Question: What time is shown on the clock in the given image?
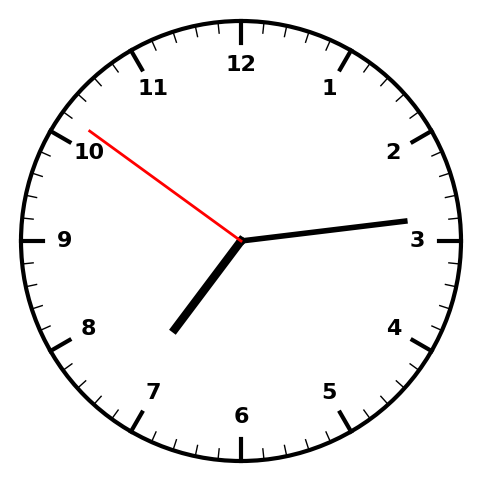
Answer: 07:13:51